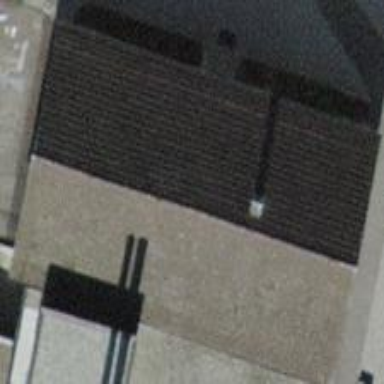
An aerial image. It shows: Building with gabled roof made of rosybrown roof tiles.